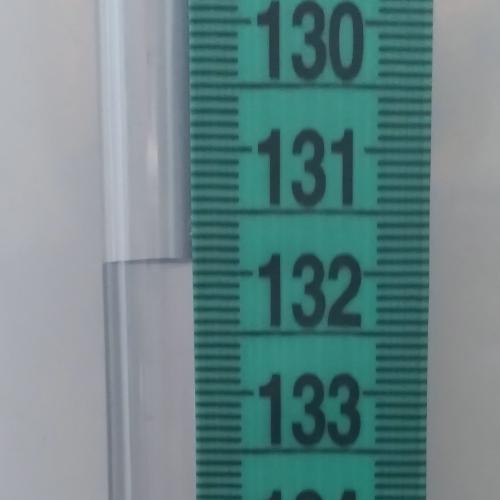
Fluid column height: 131.9 cm